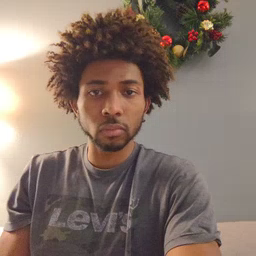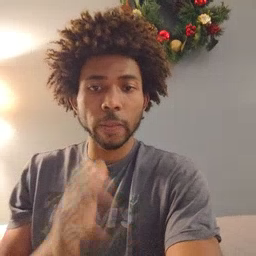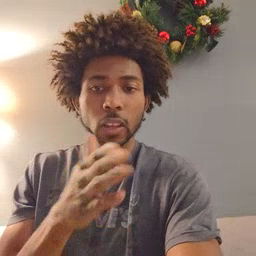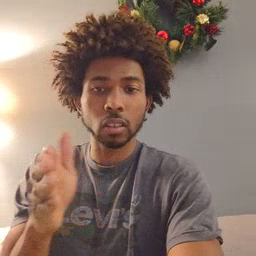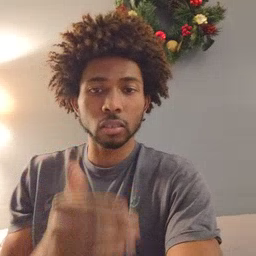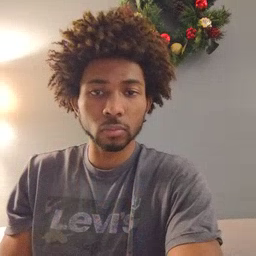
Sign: flag